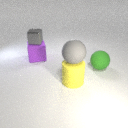
large yellow rubber cylinder to the left of large green rubber sphere